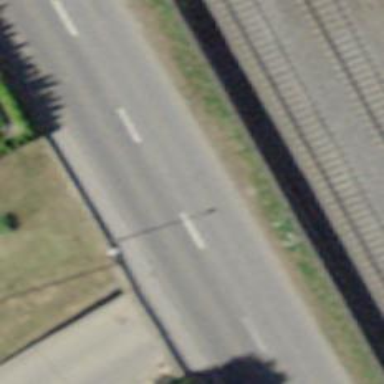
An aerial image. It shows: Tunnel with unclassified asphalt road.